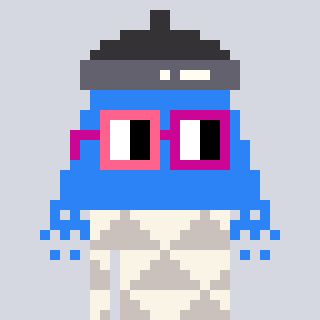
a pixel art character with square pink and red glasses, a shower-shaped head and a foggrey-colored body on a cool background